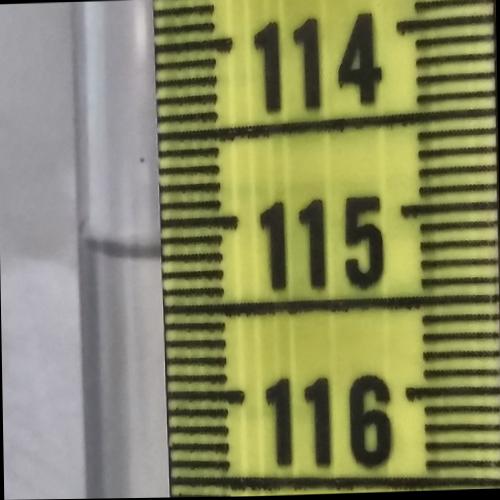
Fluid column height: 115.2 cm